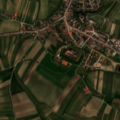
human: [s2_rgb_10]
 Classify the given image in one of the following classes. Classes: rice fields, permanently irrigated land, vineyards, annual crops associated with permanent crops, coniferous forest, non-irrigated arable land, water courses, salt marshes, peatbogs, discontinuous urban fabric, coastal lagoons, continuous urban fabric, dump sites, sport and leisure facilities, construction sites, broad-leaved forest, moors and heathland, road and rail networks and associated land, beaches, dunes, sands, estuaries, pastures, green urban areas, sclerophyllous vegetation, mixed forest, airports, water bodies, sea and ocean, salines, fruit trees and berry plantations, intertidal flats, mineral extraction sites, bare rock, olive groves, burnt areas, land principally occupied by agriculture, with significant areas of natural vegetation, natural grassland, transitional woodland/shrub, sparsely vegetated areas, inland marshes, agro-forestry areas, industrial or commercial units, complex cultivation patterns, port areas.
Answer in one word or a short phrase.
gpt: discontinuous urban fabric, non-irrigated arable land, vineyards, land principally occupied by agriculture, with significant areas of natural vegetation